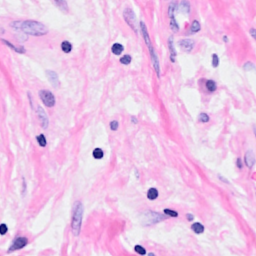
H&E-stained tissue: Breast